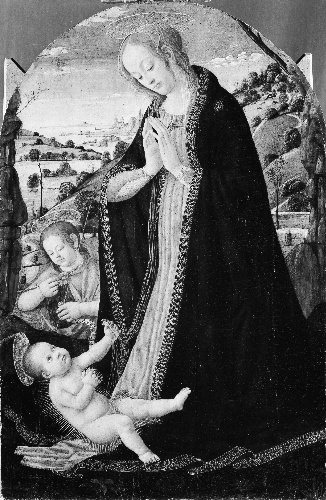
Title: The Virgin Adoring the Child with the Infant Saint John the Baptist
Artist: Jacopo di Arcangelo (called Jacopo del Sellaio)
Artist bio: Italian, Florence 1441/42–1493 Florence
Date: late 1480s
Object type: Painting
Classification: Paintings
Medium: Tempera and gold on wood
Dimensions: Arched top, 41 x 27 in. (104.1 x 68.6 cm)
Department: European Paintings
Credit line: Gift of George Blumenthal, 1941
Accession year: 1941
Repository: Metropolitan Museum of Art, New York, NY
Tags: Jesus|Nativity|Virgin Mary|Saint John the Baptist